Question: How to disable Authentication Required pop up when Webapi responding with status code 401 ?
---

---
that's my webapi config
'''
public static class WebApiConfig
{
public static void Register(HttpConfiguration config)
{
// Web API configuration and services
// Web API routes
config.MapHttpAttributeRoutes();
config.SuppressDefaultHostAuthentication();
config.Filters.Add(new HostAuthenticationFilter(Startup.OAuthOptions.AuthenticationType));
config.Formatters.JsonFormatter.SupportedMediaTypes.Add(new MediaTypeHeaderValue("text/html"));
config.Formatters.JsonFormatter.SerializerSettings.ReferenceLoopHandling = Newtonsoft.Json.ReferenceLoopHandling.Ignore;
//config.Formatters.JsonFormatter.SerializerSettings.Formatting = Newtonsoft.Json.Formatting.Indented;
config.Formatters.JsonFormatter.SerializerSettings.ContractResolver = new CamelCasePropertyNamesContractResolver();
config.Routes.MapHttpRoute(
name: "DefaultApi",
routeTemplate: "api/{controller}/{id}",
defaults: new { id = RouteParameter.Optional }
);
}
}
'''
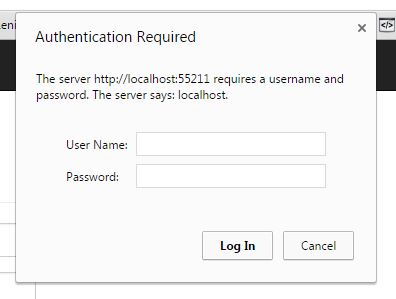
Answer: Go to 'IIS Manager > Authentication > Basic Authentication' and make sure it's set to 'Disabled'.